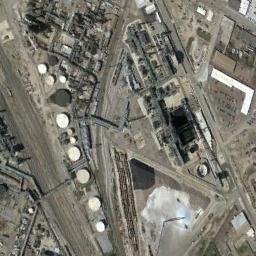
Label: storage tanks